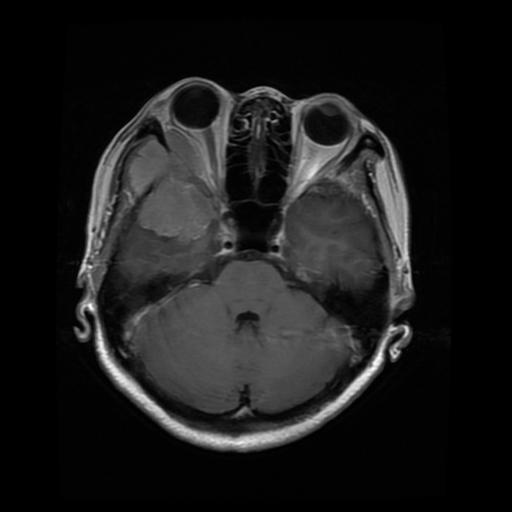
Label: meningioma